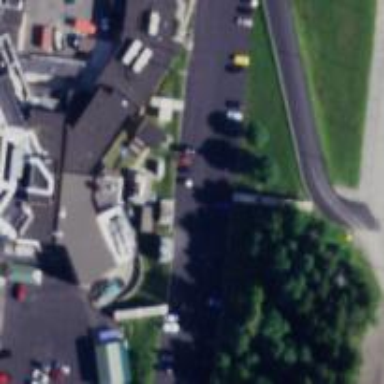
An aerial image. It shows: Parking area with surface.